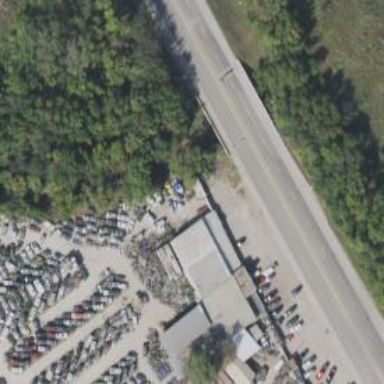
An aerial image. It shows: Car repair building.